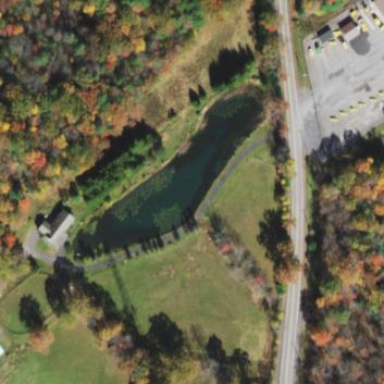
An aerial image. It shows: Pond with natural water.